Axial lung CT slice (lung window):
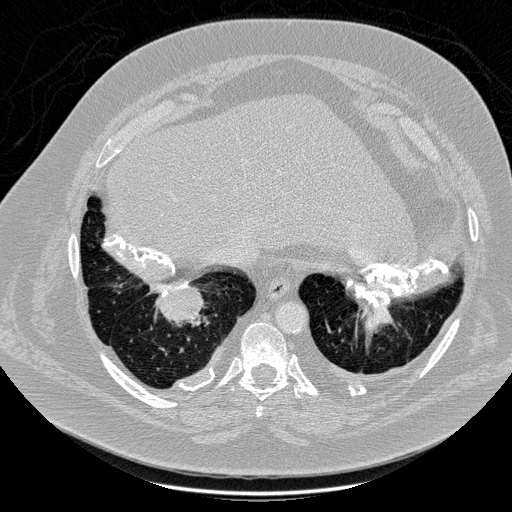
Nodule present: yes
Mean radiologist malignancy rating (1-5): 5